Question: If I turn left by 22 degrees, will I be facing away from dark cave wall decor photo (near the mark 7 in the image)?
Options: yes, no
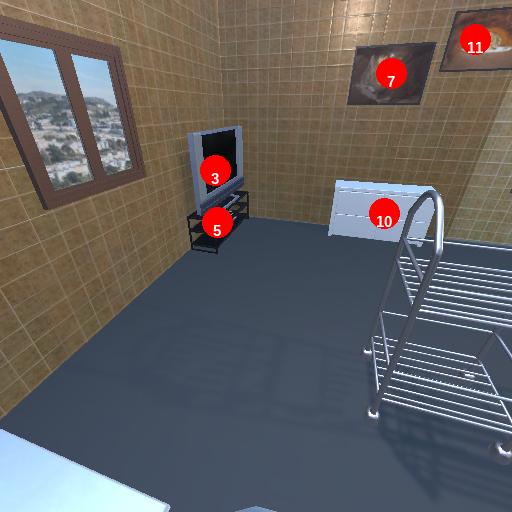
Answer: yes